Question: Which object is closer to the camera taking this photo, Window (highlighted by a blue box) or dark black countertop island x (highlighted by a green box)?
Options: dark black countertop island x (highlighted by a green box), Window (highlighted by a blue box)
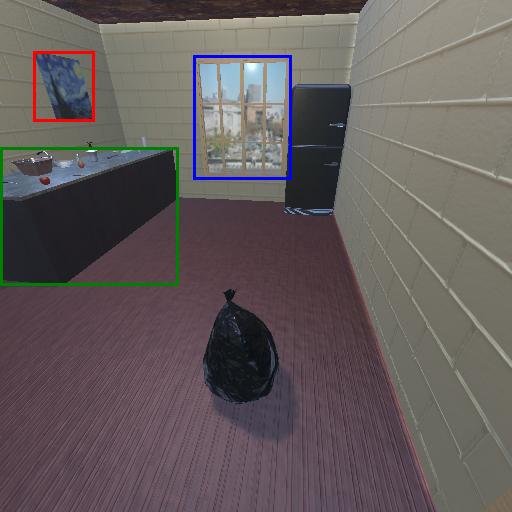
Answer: dark black countertop island x (highlighted by a green box)